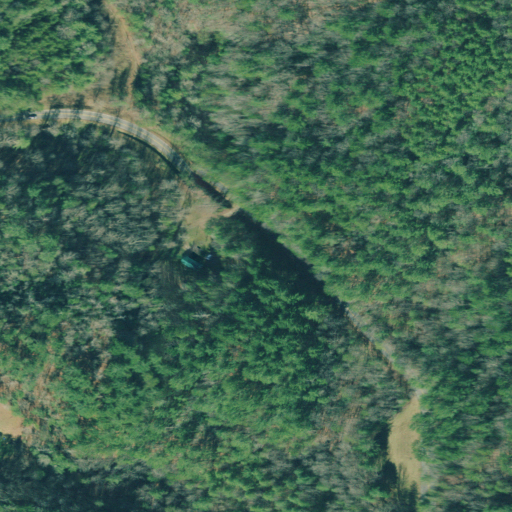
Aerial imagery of gap in Georgia named Dug Gap containing evergreen forest, mixed forest, open development, low intensity development, and pasture